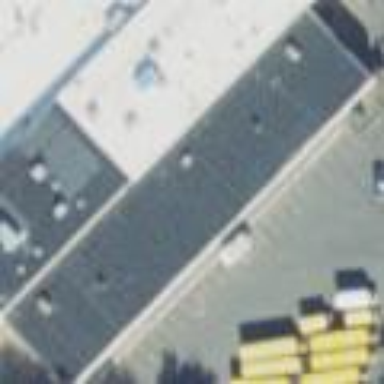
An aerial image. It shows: Part of building.